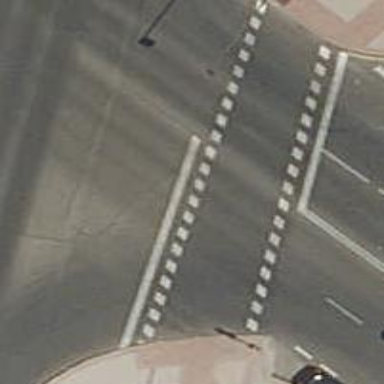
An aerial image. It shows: Road with traffic signals.